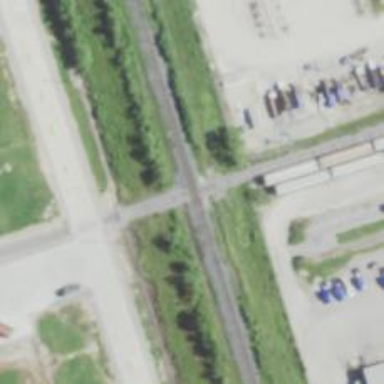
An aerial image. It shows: Railway crossing.